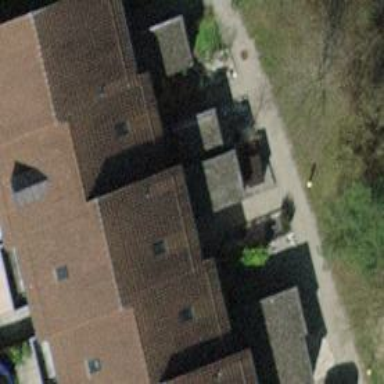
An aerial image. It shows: Terrace building.